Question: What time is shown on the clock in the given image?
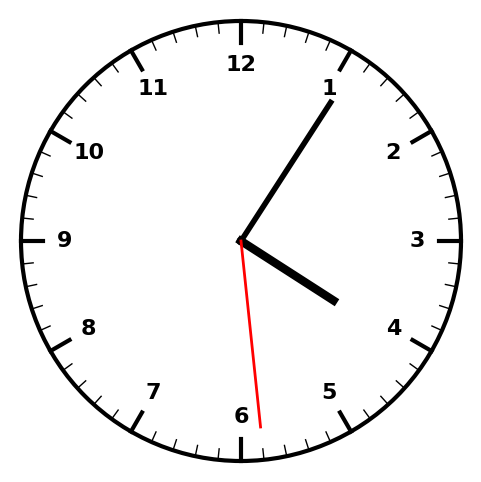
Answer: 04:05:29